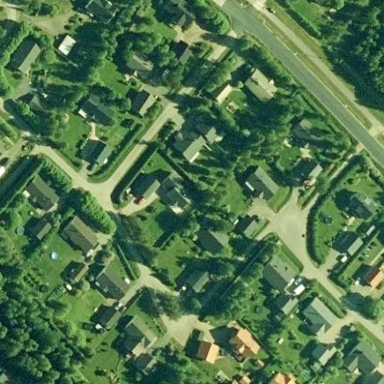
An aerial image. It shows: Residential area.